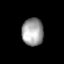
Tissue: lung
Cell type: T cells
Senescence score: 0.1763
Nuclear area (px): 578
Mean DAPI intensity: 160.687